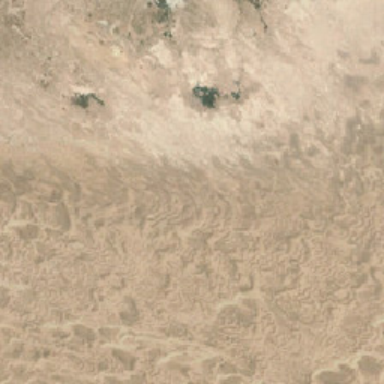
A few of the green grass on the desert .